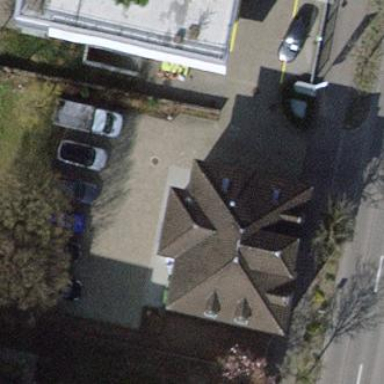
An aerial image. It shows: Hipped-roof building with apartments.